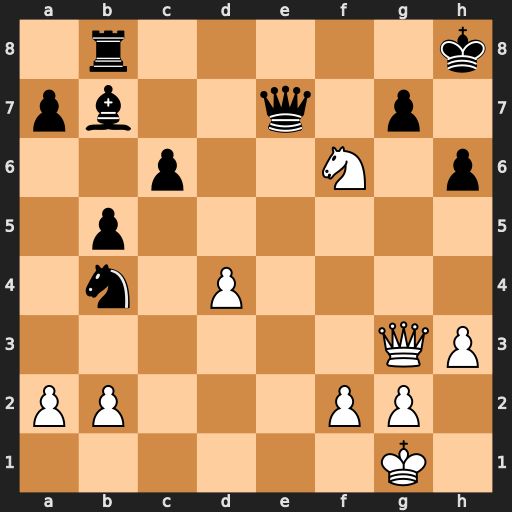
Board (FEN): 1r5k/pb2q1p1/2p2N1p/1p6/1n1P4/6QP/PP3PP1/6K1
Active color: w
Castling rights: -
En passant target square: -
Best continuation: Qxb8+ Bc8 Qxc8+ Qd8 Qxd8#